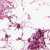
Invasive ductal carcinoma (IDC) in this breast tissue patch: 0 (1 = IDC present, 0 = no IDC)